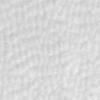
Label: no_change